Field crop: maize
Growth stage: 2
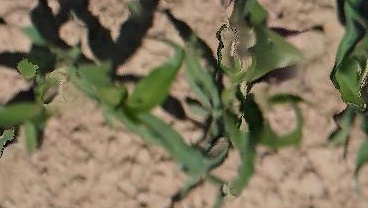
Species: maize